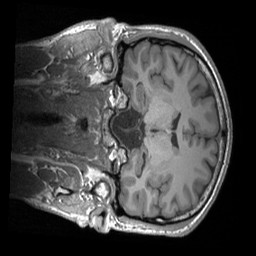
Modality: T1w
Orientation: coronal
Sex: male
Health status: ill
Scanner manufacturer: siemens
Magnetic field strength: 3 T
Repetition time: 1.66 s
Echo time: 0.00254 s